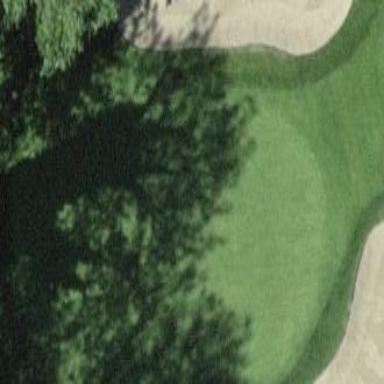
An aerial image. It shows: Picturesque green golfing area with grass land use.